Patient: sex M, age 60
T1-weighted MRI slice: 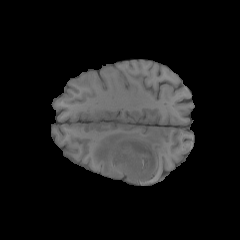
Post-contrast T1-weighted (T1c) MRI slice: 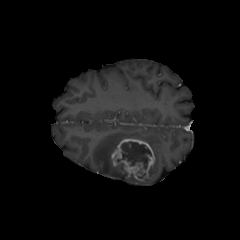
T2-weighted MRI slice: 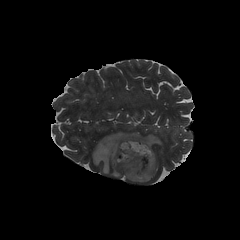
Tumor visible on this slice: yes
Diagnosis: Glioblastoma, IDH-wildtype
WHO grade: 4